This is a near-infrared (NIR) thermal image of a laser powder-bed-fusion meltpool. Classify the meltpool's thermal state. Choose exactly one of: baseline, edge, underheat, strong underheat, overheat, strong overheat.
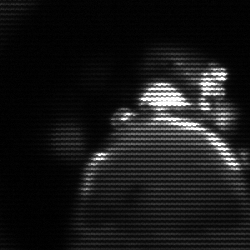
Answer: edge